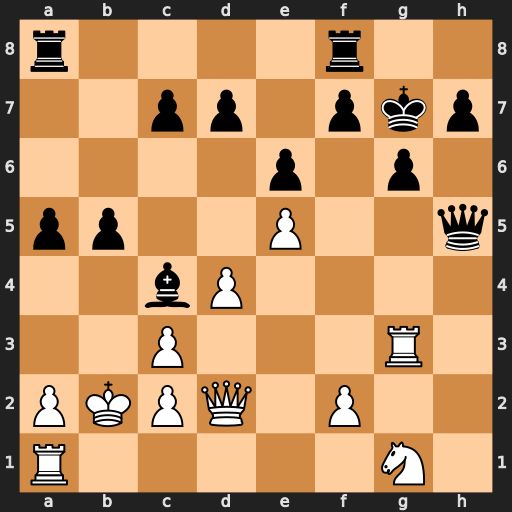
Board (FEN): r4r2/2pp1pkp/4p1p1/pp2P2q/2bP4/2P3R1/PKPQ1P2/R5N1
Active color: w
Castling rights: -
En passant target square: -
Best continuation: Rh3 Qxh3 Nxh3